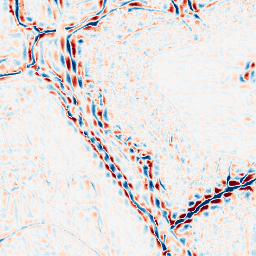
Category: wavelet
Decomposition family: wavelet_biorthogonal
Decomposition parameters: wavelet: bior3.5
level: 3
Upsampling method: bicubic
Upsampling parameters: scale: 8
Upsampling scale: 8